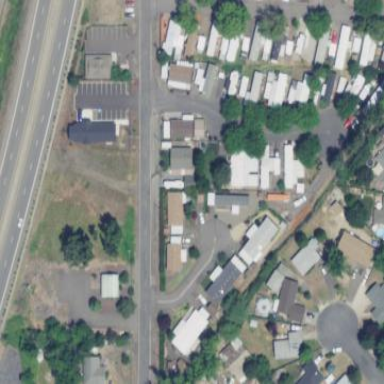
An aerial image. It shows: Residential area designated as trailer park.